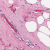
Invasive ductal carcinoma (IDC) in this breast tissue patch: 0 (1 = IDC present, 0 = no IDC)